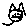
Label: cat